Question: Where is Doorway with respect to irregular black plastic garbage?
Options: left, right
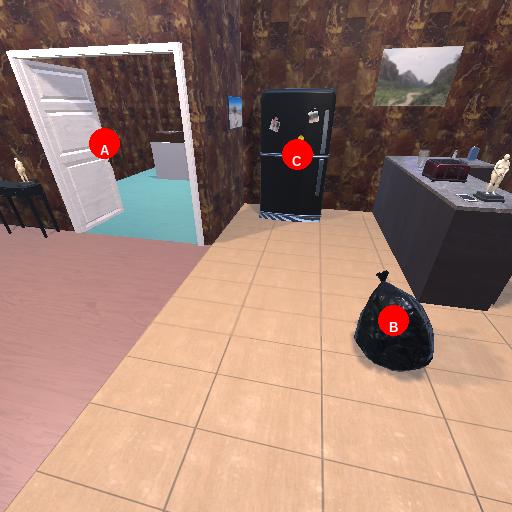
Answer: left